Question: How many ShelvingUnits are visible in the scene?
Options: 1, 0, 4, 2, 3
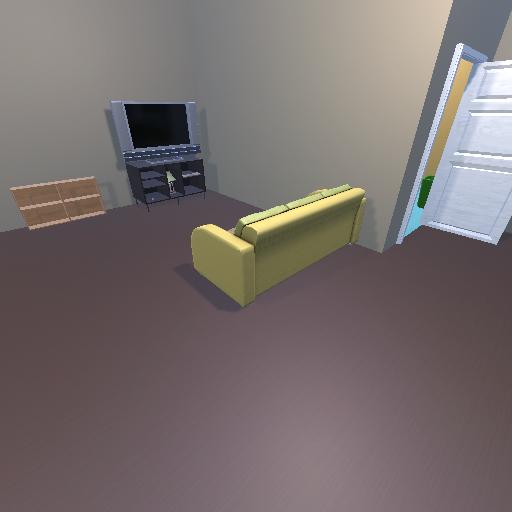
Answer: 1